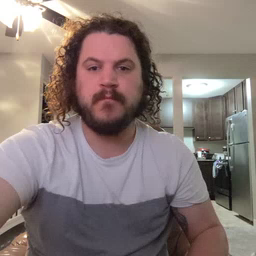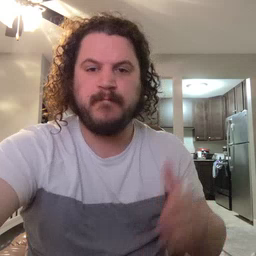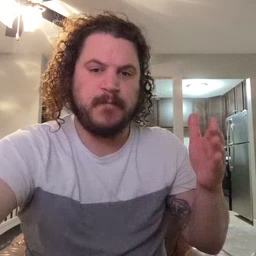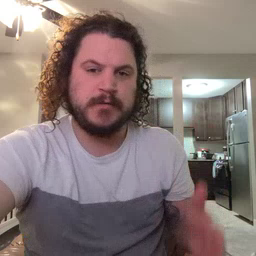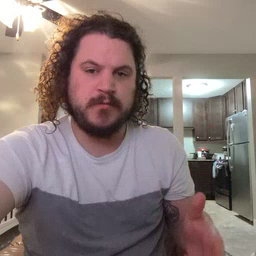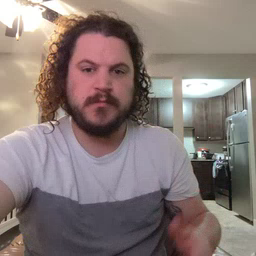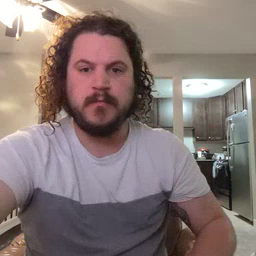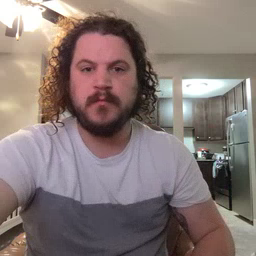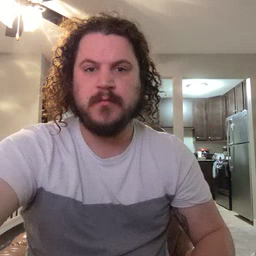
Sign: beside